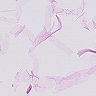
Metastatic tissue present: no